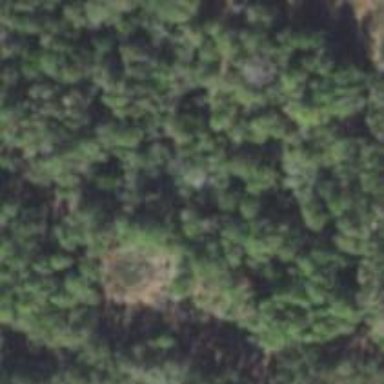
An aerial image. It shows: Mixed leaf woodland.